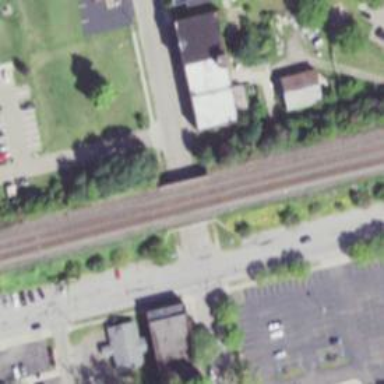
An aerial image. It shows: Railway bridge over siding rail track.